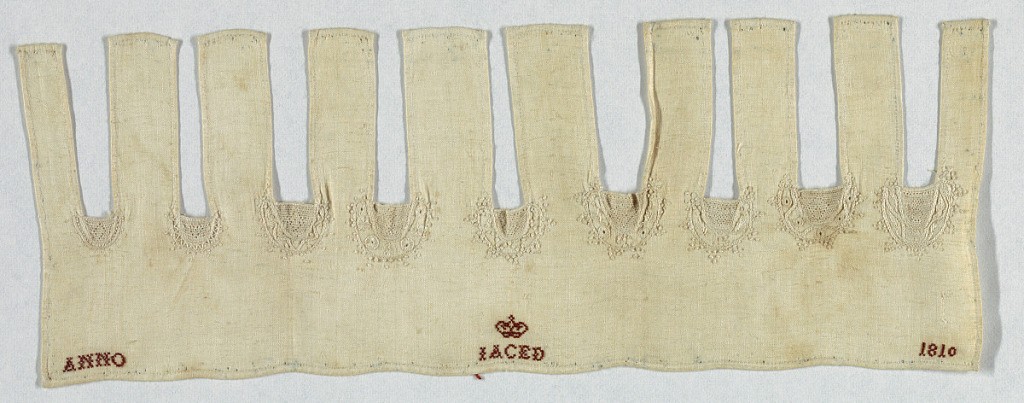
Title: Sewing sampler
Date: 1810
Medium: silk embroidery on cotton foundation Technique: embroidered in chain, cross, back, and knot stitches with needlelace on plain weave foundation
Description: Nine plackets of needlelace surrounded with decorative stitching.  In the center a crown over the letters I A C E D.